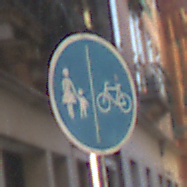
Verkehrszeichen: GetrennterRadUndGehwegRadwegRechts
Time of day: Midday
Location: Outdoor (Urban)
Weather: Clear
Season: NotSpecified
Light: Natural